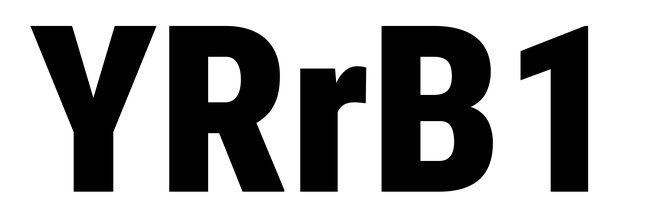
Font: Roboto_Condensed_Black